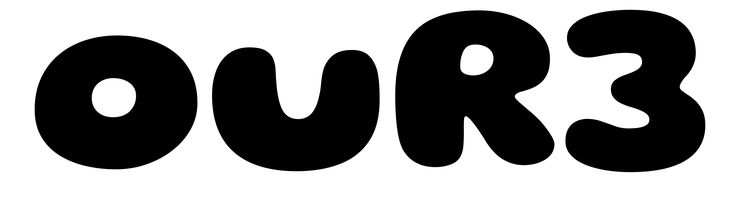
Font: Gluten_ExtraBold